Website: apple
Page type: customer-info-address
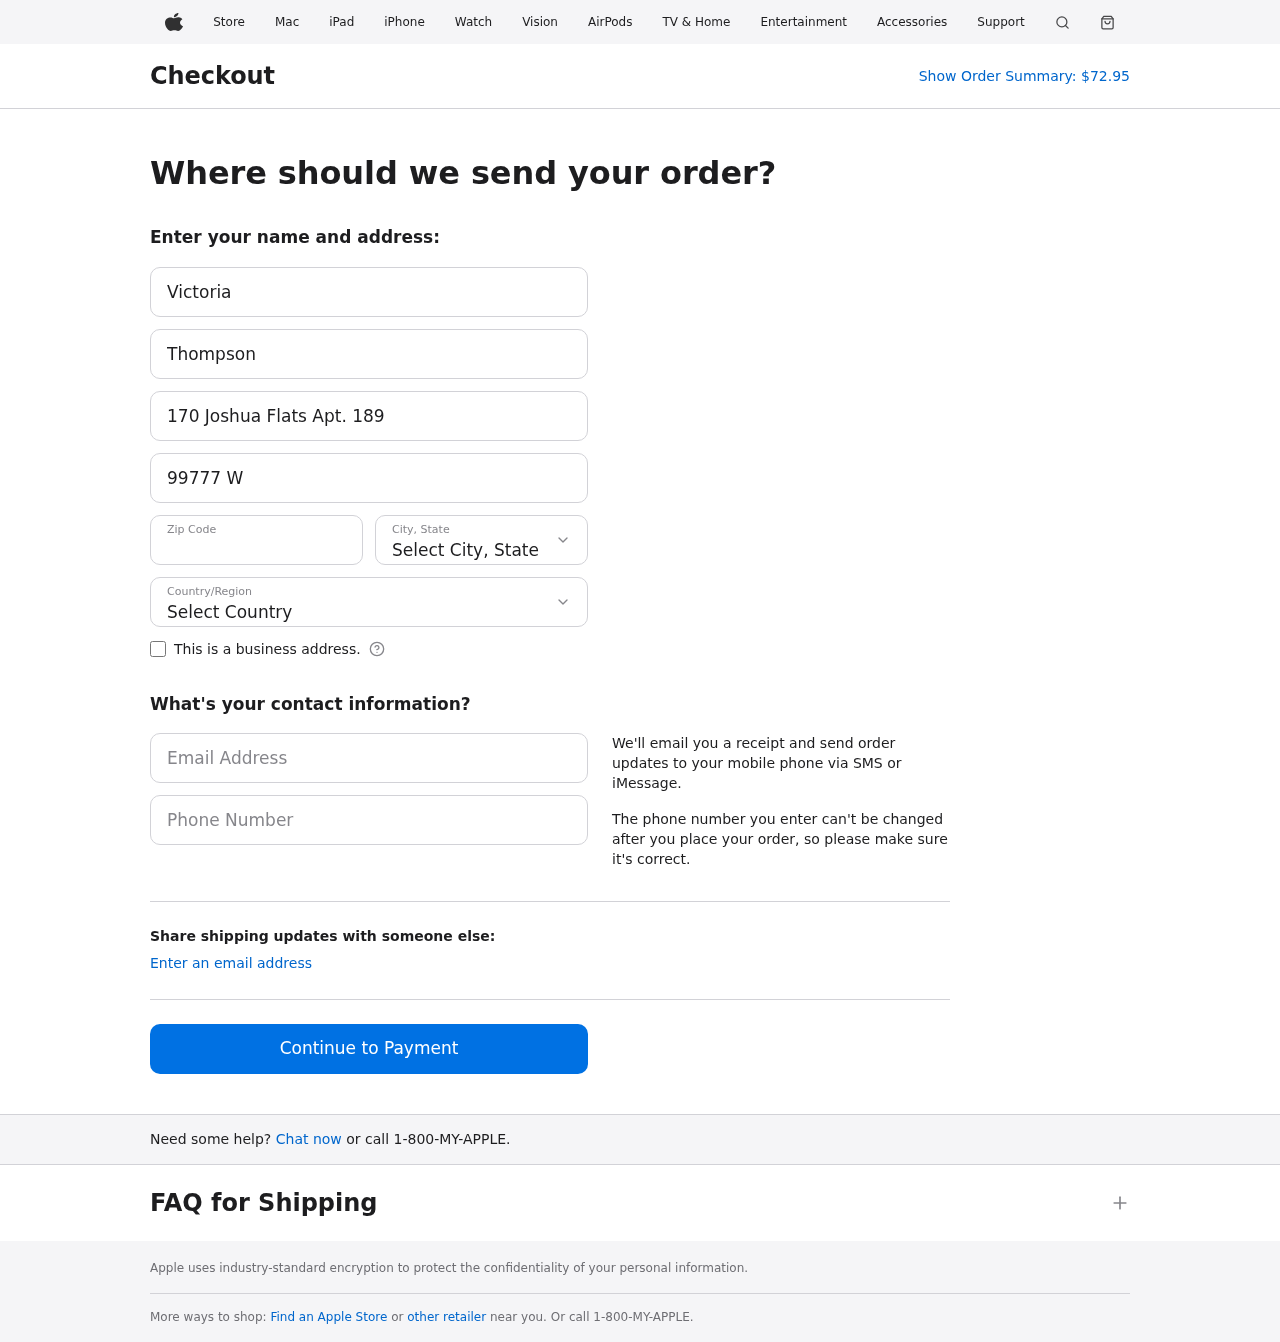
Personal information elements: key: PII_CITY_STATE
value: Evansstad, AR
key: PII_COUNTRY
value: United States
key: PII_EMAIL
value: victoria_thompson@yahoo.com
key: PII_FIRSTNAME
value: Victoria
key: PII_LASTNAME
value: Thompson
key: PII_PHONE
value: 5572074577
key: PII_POSTCODE
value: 80271
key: PII_STREET
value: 170 Joshua Flats Apt. 189
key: PII_STREET2
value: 99777 Walters Ports Apt. 546
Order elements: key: ORDER_TOTAL
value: $72.95